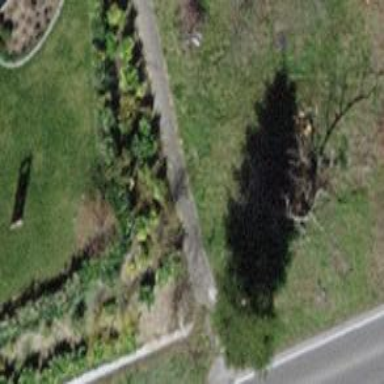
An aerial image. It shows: Hedge barrier.